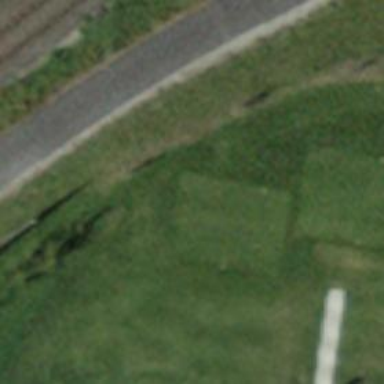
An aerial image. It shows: Golf tee.